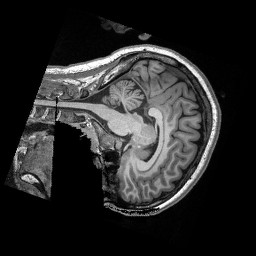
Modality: T1w
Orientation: sagittal
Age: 22
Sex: female
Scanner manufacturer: siemens
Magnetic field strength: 3 T
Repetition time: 2.3 s
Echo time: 0.00308 s